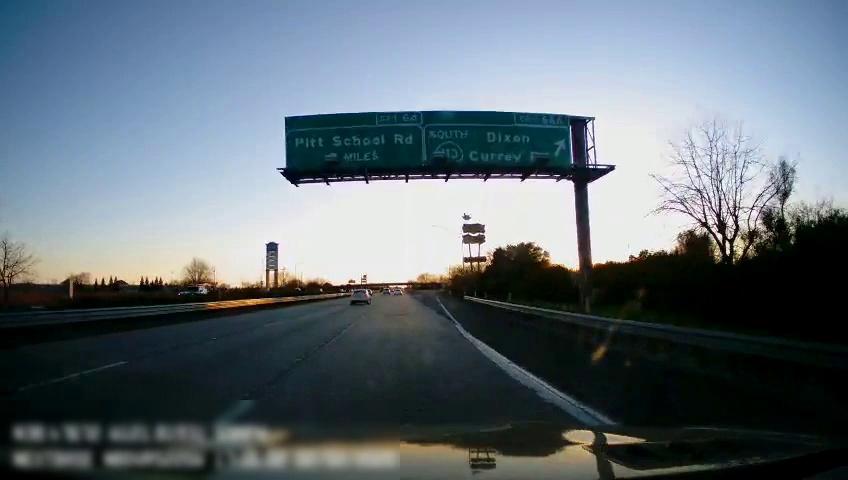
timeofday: Day
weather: Sunny
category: Drivable Space
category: Vehicles | Car
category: Vehicles | SUV
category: Lanes | Alternate Lane
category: Lanes | Alternate Lane
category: Lanes | Current Lane
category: Lanes | Alternate Lane
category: Traffic | Signs